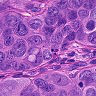
Metastatic tissue present: yes